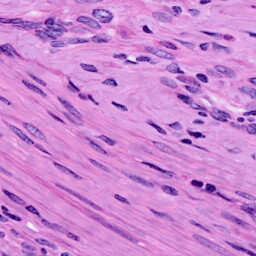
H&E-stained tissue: Cervix